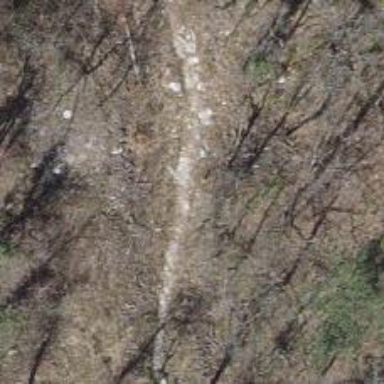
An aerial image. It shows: Dirt path.